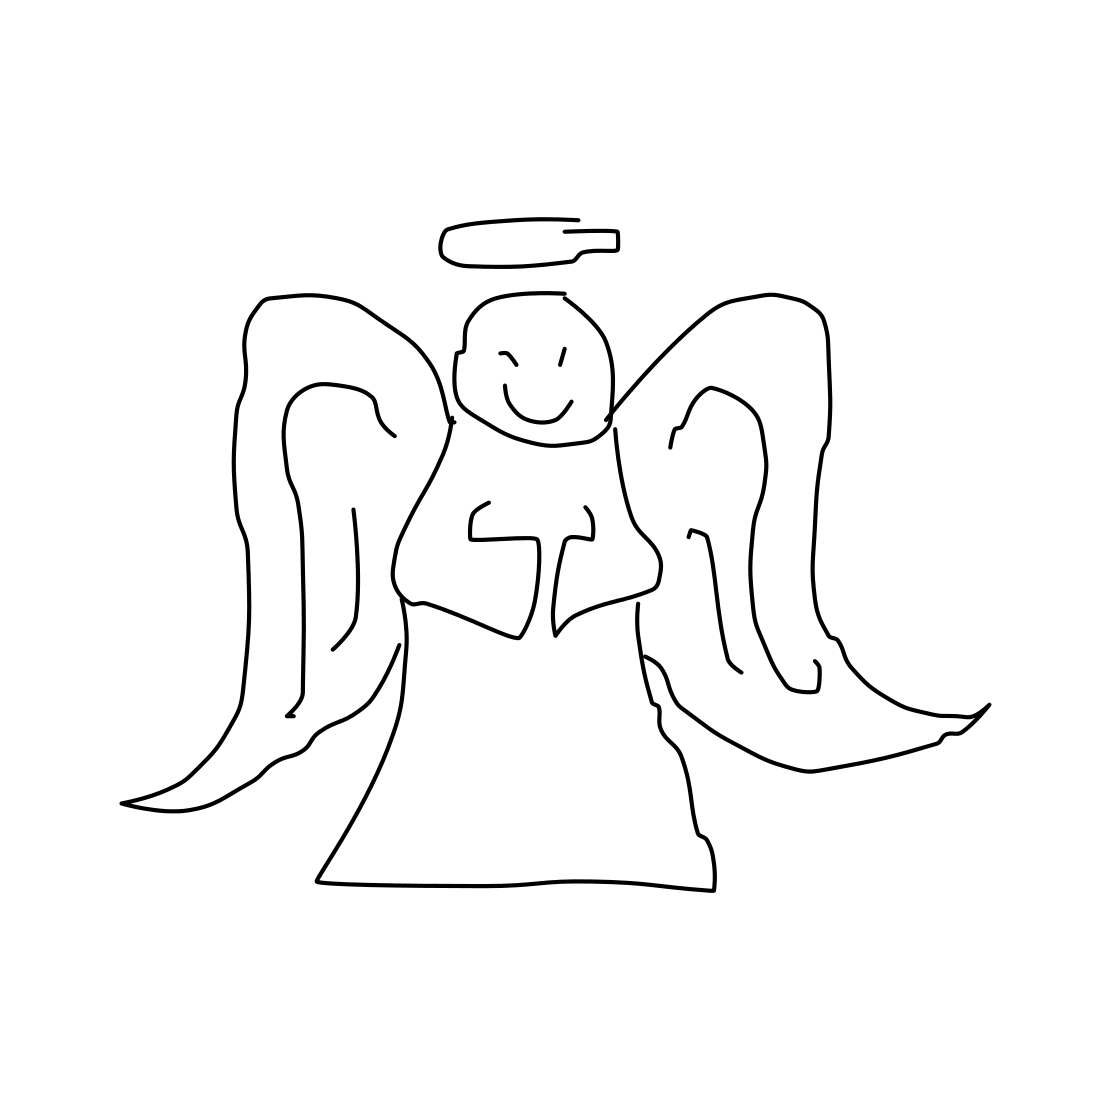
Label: angel